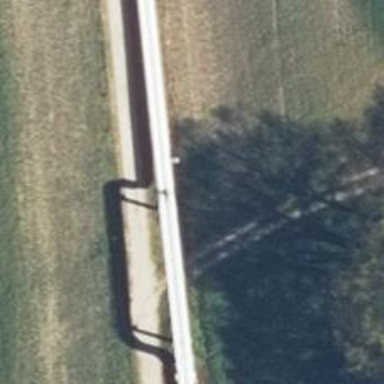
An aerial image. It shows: Bridge.